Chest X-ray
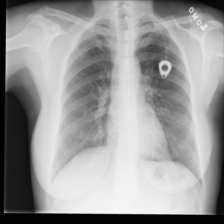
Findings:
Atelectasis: negative
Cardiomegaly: negative
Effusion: negative
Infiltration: negative
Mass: negative
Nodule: negative
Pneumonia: negative
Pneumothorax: negative
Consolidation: negative
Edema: negative
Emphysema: negative
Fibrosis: negative
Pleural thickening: negative
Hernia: negative